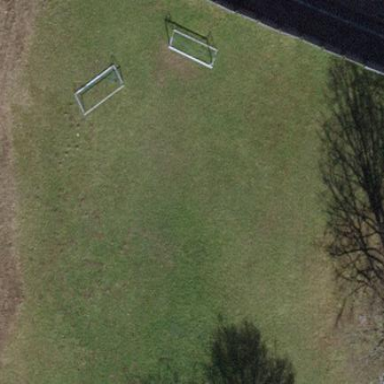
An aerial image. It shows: Soccer pitch with grass surface for leisure and sports.